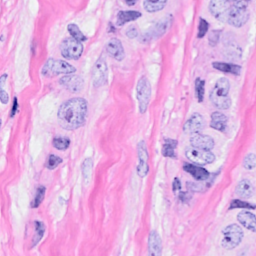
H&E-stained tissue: Breast